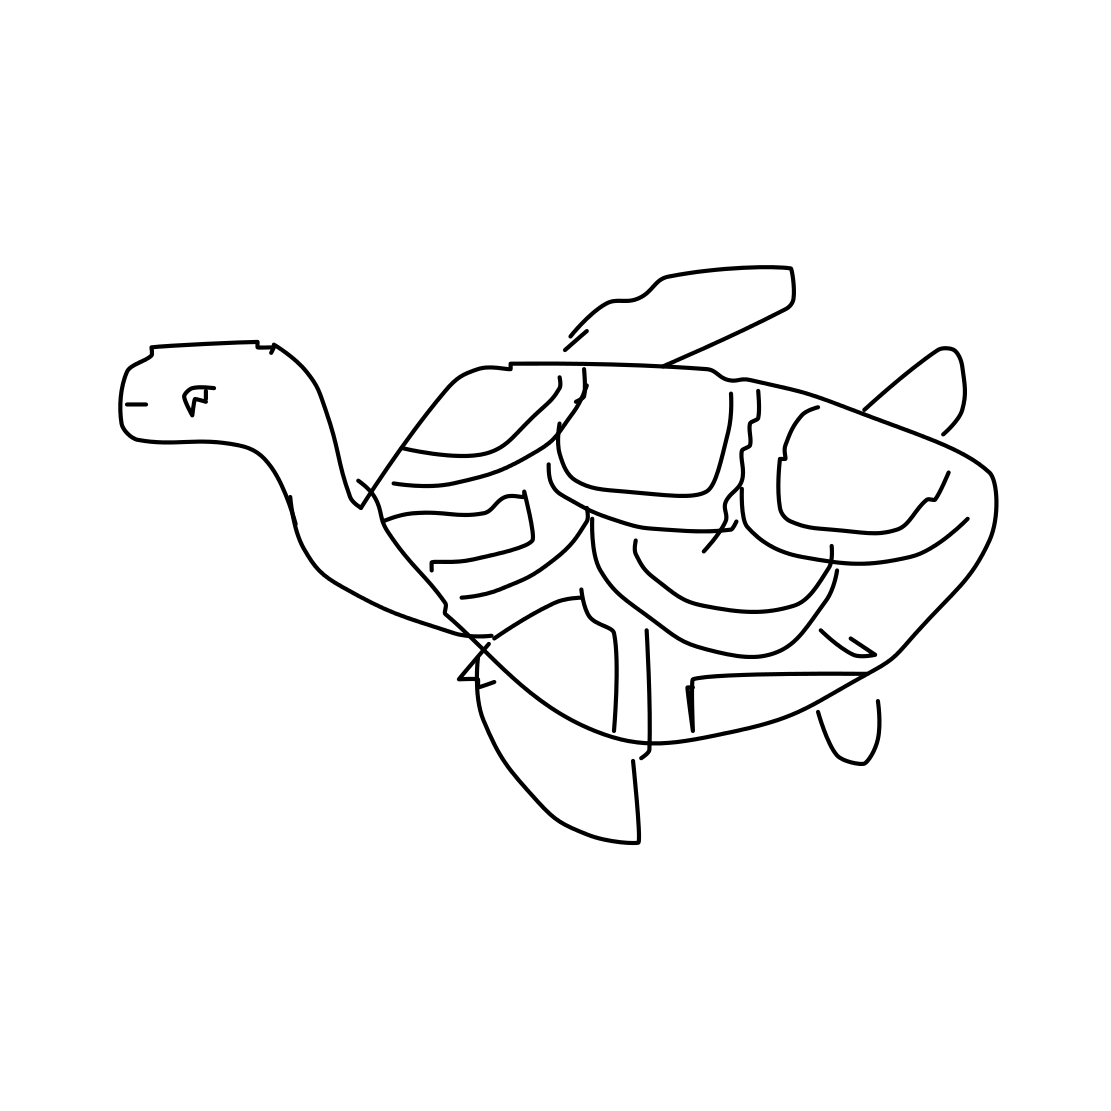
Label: sea turtle